Question: I am displaying user comments in two <URL> - one for the username and one for the message. Both labels have the same X,Y coordinate, but the message label is prepended with spaces equaling the width of the username. This technique helps me easily support multiline messages.
A problem arises when users write Arabic messages. Arabic is a right to left language. This means, I must add spaces to the of an Arabic string, not the beginning. As you can see in the screenshot below, I didn't make that distinction and the Arabic message ran into the username. So how do I detect that the text property (<URL> of a UILabel was written in a right-to-left language?

# Fail attempt 1: Regex
I've tried using <URL>, but the following function always returns false for every string, including Arabic.
'''
@implementation UILabel (position)
- (BOOL) containsArabic
{
NSError* error;
NSRegularExpression* regex = [NSRegularExpression
regularExpressionWithPattern:@"\p{Arabic}"
options:0
error:&error
];
return error == nil
&& [regex
numberOfMatchesInString:self.text
options:0
range:NSMakeRange(0, self.text.length)] > 0;
}
@end
'''
# Fail attempt 2: NSLocale
'''
- (BOOL) containsArabic
{
NSString *isoLangCode = (NSString*)CFStringTokenizerCopyBestStringLanguage(
(CFStringRef)self.text,
CFRangeMake(
0,
self.text.length
)
);
NSLocaleLanguageDirection direction = [NSLocale lineDirectionForLanguage:isoLangCode];
NSLog(@"++++++");
NSLog(@"%@", self.text);
NSLog(@"%d", direction);
return direction == NSLocaleLanguageDirectionRightToLeft;
}
'''
Output is useless:
'''
2012-05-28 10:59:11.454 [2110:707] MANCHESTER CITY VS MANCHESTER UNITED LIVE HD
2012-05-28 10:59:11.461 [2110:707] 0
2012-05-28 10:59:11.474 [2110:707] ++++++
2012-05-28 10:59:11.477 [2110:707] tak
2012-05-28 10:59:11.484 [2110:707] 0
2012-05-28 10:59:11.511 [2110:707] ++++++
2012-05-28 10:59:11.513 [2110:707] wnhrk s`yd
2012-05-28 10:59:11.520 [2110:707] 3
2012-05-28 10:59:11.704 [2110:707] ++++++
2012-05-28 10:59:11.712 [2110:707] nhrk s`yd
2012-05-28 10:59:11.740 [2110:707] 3
2012-05-28 10:59:11.763 [2110:707] ++++++
2012-05-28 10:59:11.767 [2110:707] i think i am close
2012-05-28 10:59:11.772 [2110:707] 3
'''
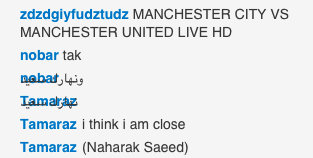
Answer: This answer assumes that you are using ARC:
'''
NSString *stringToTest = @"Some Foreign Language";
NSString *isoLangCode = (__bridge_transfer NSString*)CFStringTokenizerCopyBestStringLanguage((__bridge CFStringRef)stringToTest, CFRangeMake(0, stringToTest.length));
NSLocaleLanguageDirection direction = [NSLocale characterDirectionForLangauge:isoLangCode];
'''
You can then use the NSLocale API's lineDirectionForLanguage: method to determine the languages line direction.